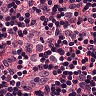
Metastatic tissue present: yes